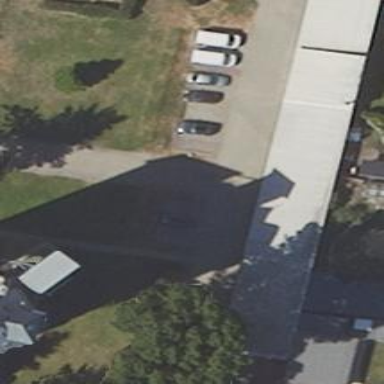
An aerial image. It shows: Group of garages.